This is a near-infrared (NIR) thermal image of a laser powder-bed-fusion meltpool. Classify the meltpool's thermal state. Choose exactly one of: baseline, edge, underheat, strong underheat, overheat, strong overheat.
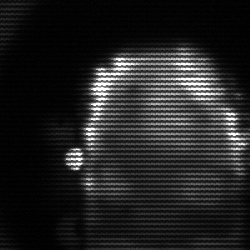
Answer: baseline